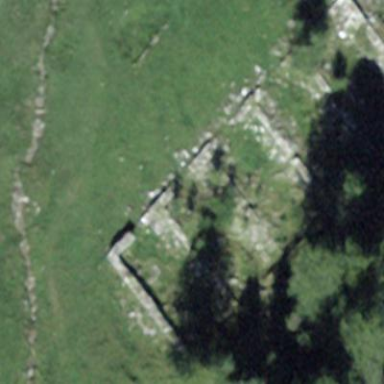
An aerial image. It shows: Historic site showcasing ruins of ancient building.